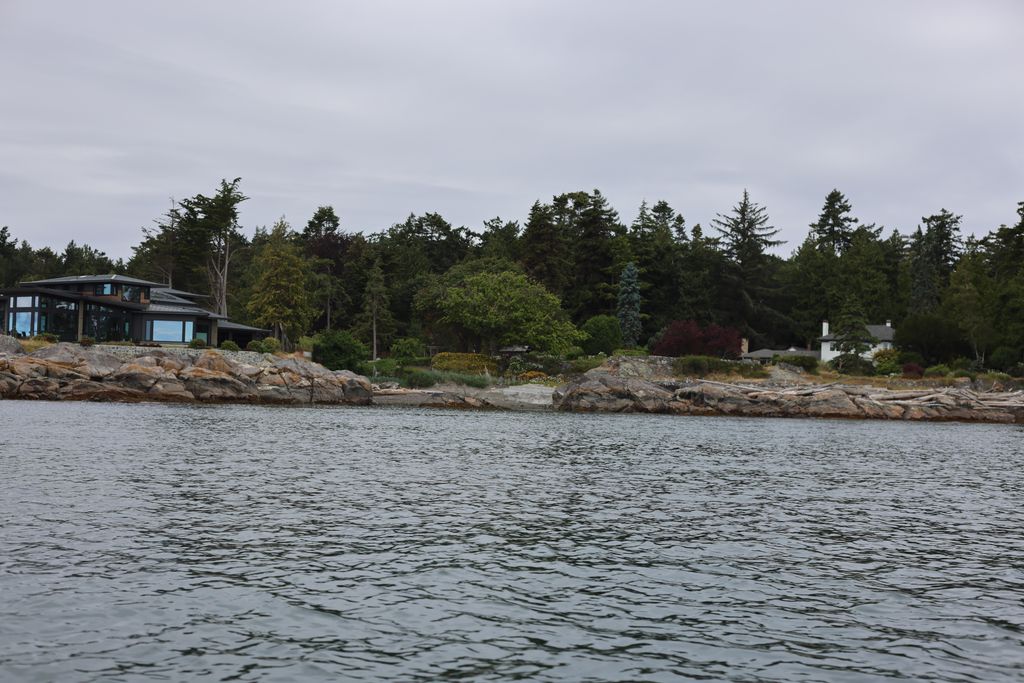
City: victoria